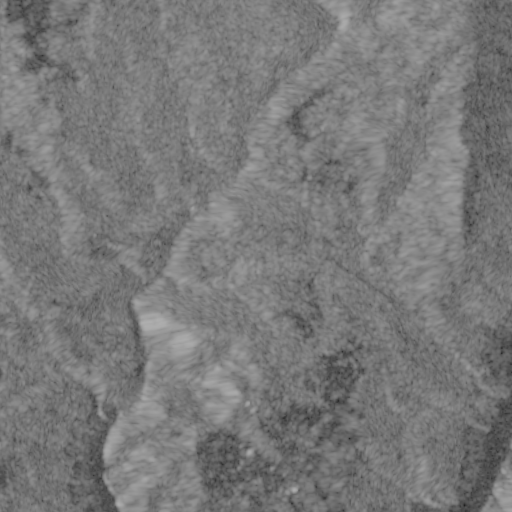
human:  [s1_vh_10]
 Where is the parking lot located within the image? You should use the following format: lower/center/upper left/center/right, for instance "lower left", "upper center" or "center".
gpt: The parking lot is located in the lower right of the image.
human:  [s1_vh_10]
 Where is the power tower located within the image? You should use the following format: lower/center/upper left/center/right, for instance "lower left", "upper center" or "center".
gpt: There is no power tower in the image.

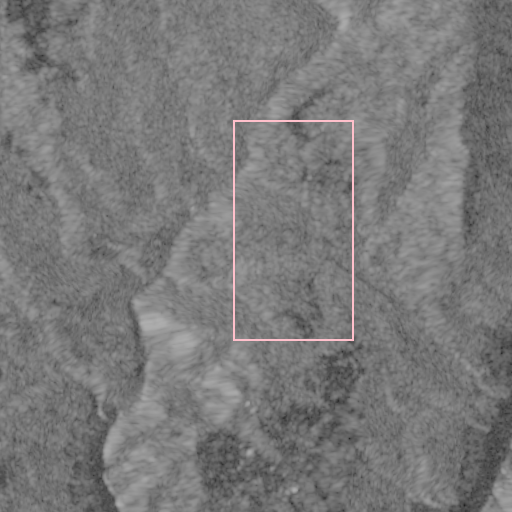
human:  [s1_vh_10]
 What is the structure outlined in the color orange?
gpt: There is no orange outline.
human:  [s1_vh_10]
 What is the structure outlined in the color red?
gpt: There is no structure outlined in red.